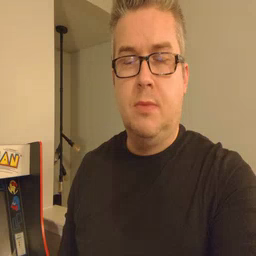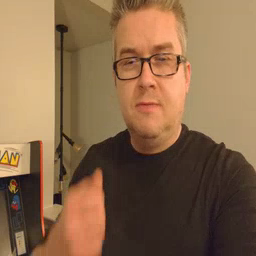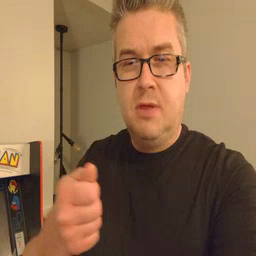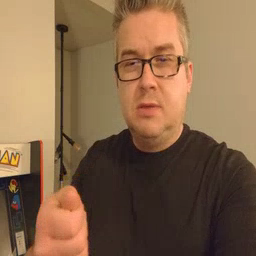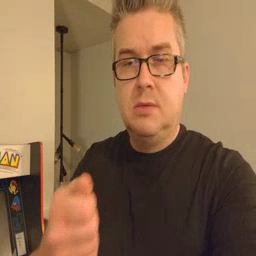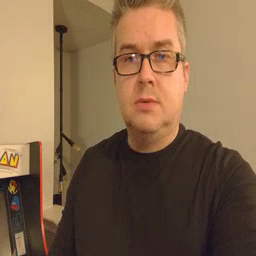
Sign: vacuum